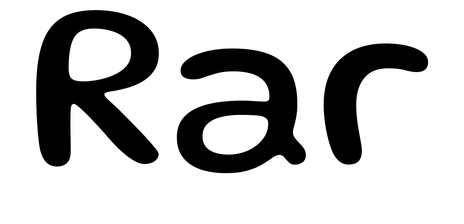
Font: Gluten_Regular